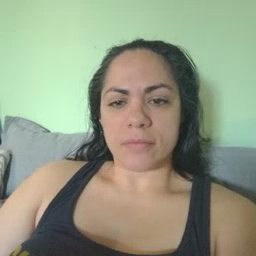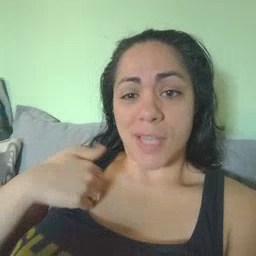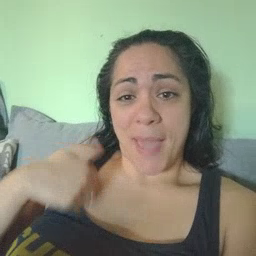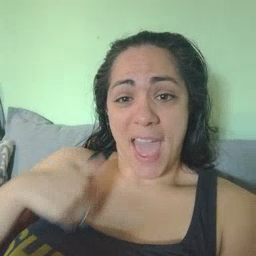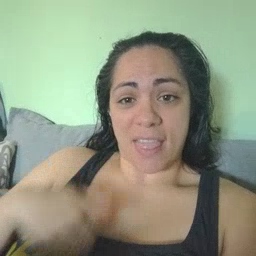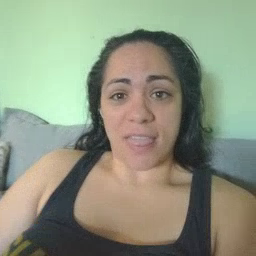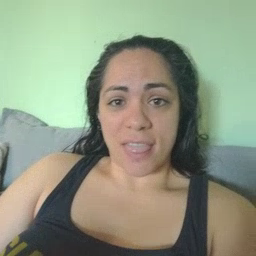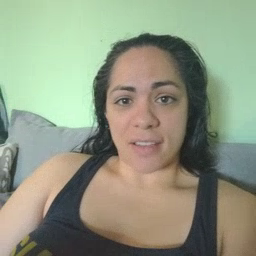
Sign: bath